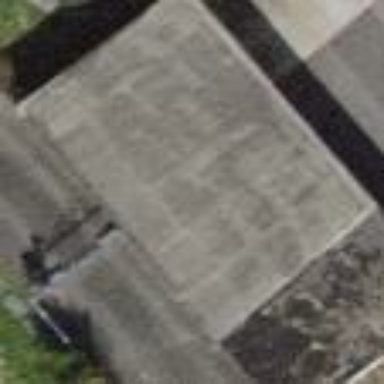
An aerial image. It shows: Garage.